Field crop: maize
Growth stage: 1
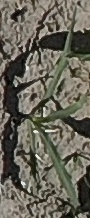
Species: sorghum